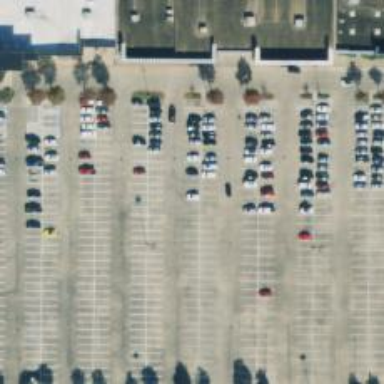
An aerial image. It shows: Parking space.